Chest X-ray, AP view. Patient: 38 years old, sex M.
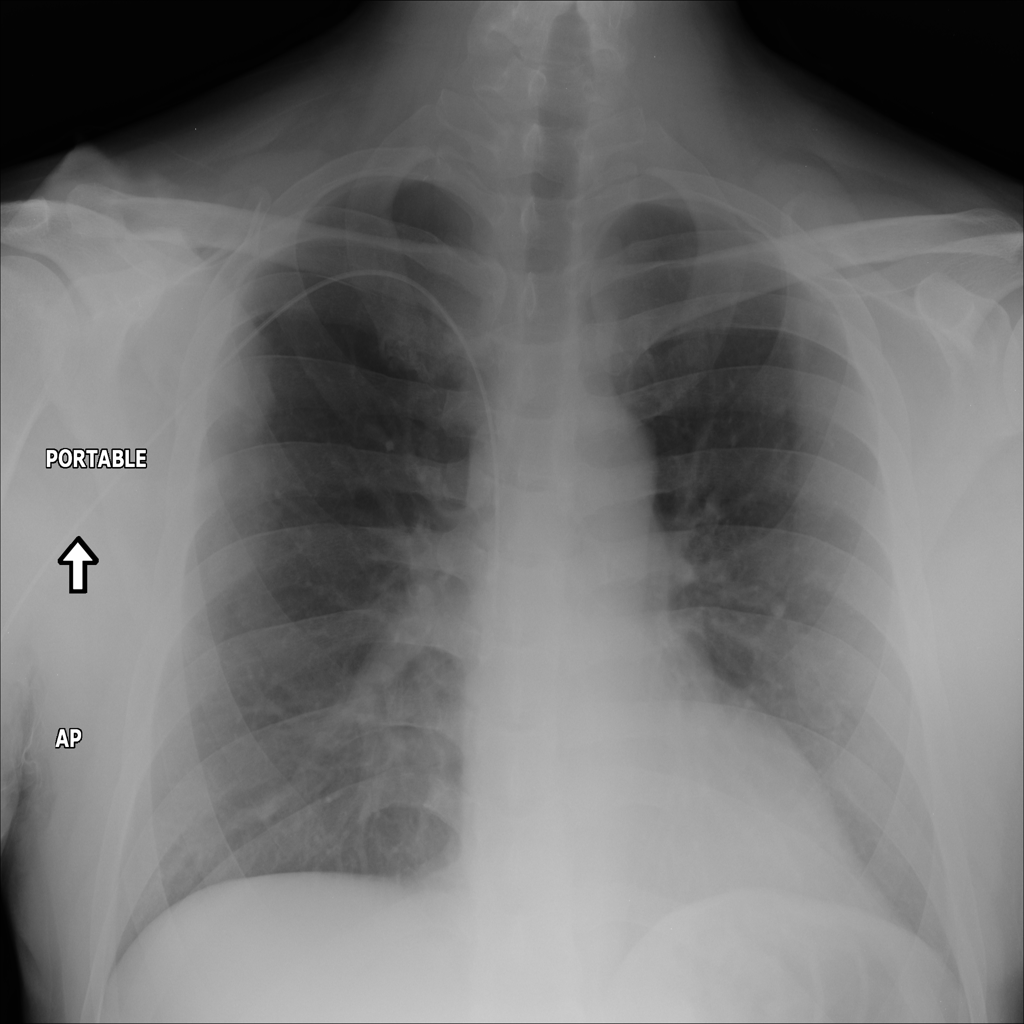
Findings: No Finding